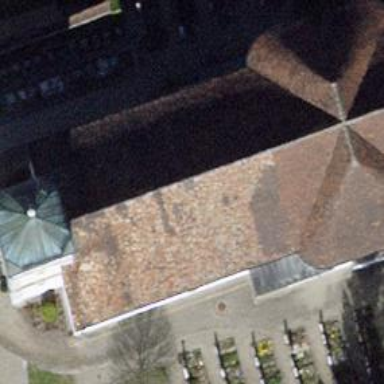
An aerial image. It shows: Church which is place of worship.